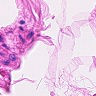
Metastatic tissue present: no